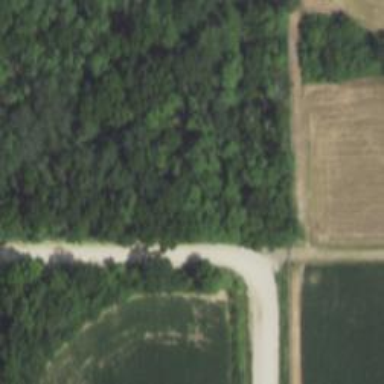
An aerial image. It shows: Unclassified road.